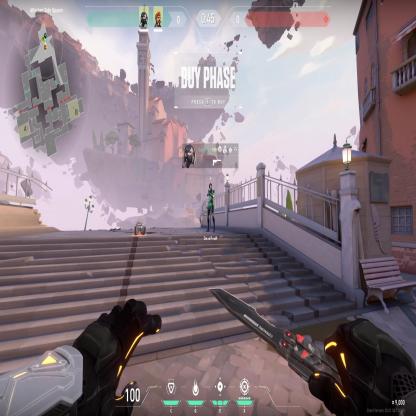
Label: dropped spike ; teammate